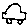
Label: car